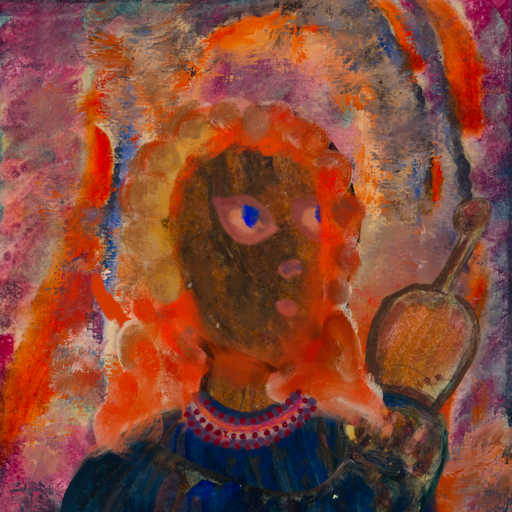
Background: Experience, Head And Neck Side: Mosgoul, Face Side: Mother_And_Son_Mother, Bust: Pipe, Hair Side: Rupkatha, Head Accessory: Blank, Second Necklace: Blank, Necklace: Roy_Bahadur, Baby: Blank